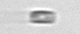
Label: pennate